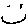
Label: smiley face